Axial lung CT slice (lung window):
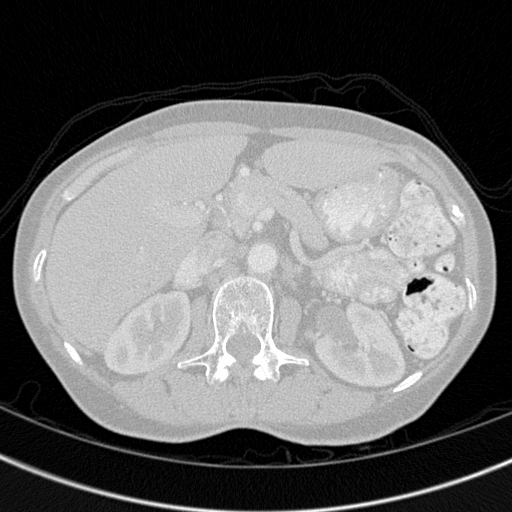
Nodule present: no